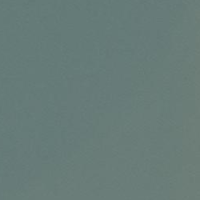
EUNIS habitat code: 14
Species observed at this site:
Erinaceus europaeus